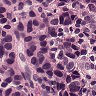
Metastatic tissue present: yes